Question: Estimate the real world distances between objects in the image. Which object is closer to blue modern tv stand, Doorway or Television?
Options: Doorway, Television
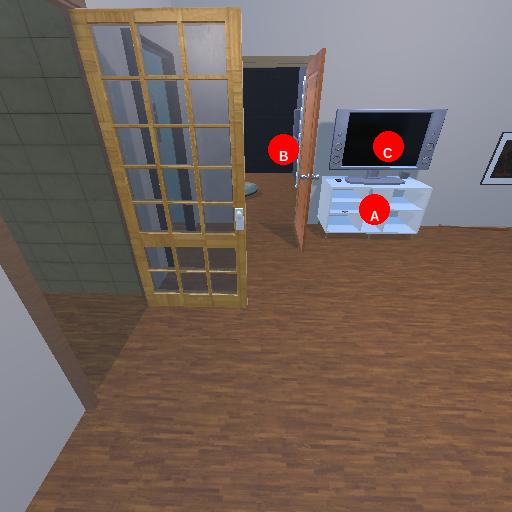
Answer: Doorway